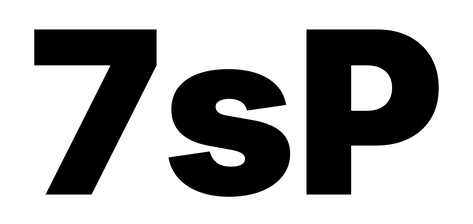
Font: Inter_Black